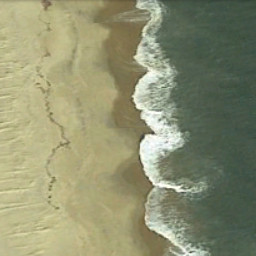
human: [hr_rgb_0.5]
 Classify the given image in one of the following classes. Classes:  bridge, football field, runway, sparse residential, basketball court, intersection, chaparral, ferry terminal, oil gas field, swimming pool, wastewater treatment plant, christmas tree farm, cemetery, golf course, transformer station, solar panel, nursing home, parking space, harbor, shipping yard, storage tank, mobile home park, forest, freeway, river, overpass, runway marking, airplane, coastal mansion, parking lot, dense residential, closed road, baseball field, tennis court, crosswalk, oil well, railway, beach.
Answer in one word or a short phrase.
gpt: beach